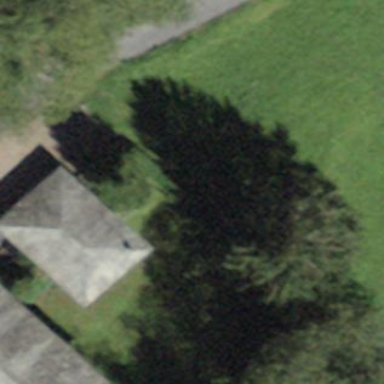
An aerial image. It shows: View of roof of building.